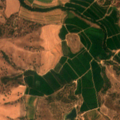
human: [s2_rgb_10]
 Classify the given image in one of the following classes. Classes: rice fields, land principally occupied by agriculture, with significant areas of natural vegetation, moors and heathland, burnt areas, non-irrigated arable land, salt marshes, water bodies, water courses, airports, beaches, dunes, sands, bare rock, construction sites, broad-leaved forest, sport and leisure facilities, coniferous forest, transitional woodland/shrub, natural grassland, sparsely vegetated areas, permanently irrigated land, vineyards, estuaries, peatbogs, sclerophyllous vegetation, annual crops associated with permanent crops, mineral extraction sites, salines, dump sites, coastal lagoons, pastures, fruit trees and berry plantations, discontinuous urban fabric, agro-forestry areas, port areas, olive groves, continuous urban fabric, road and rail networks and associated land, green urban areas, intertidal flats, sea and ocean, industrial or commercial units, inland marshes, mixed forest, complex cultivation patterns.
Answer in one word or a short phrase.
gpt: non-irrigated arable land, rice fields, agro-forestry areas, broad-leaved forest